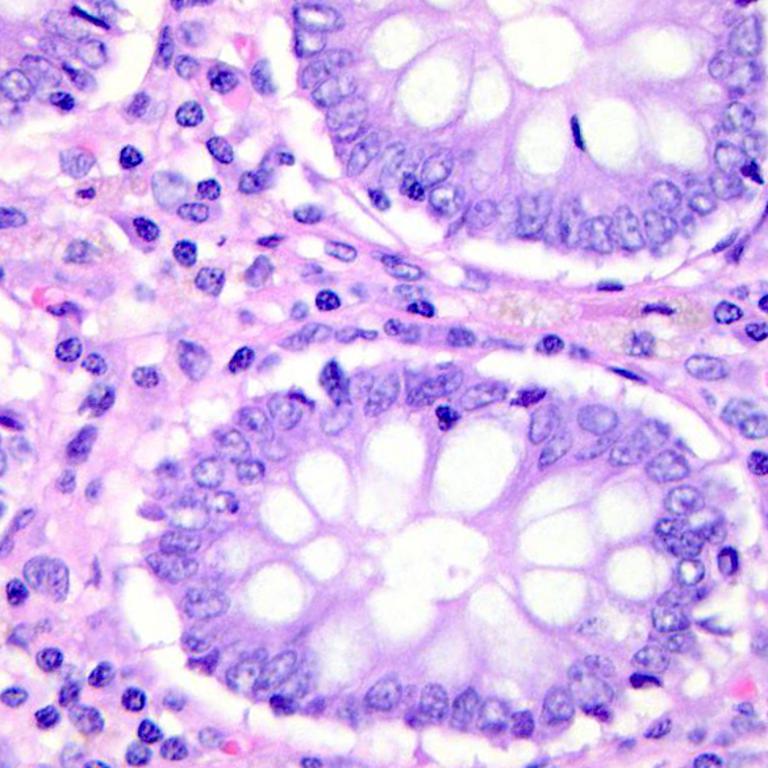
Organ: colon
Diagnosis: benign